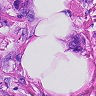
Metastatic tissue present: yes